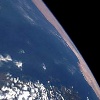
Label: water